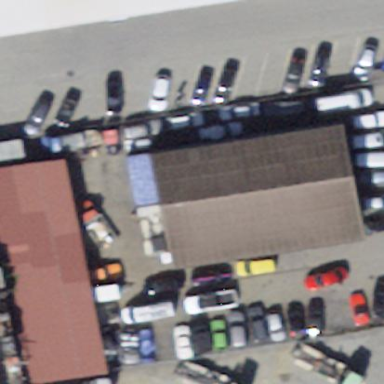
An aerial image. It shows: Industrial building with gabled roof.